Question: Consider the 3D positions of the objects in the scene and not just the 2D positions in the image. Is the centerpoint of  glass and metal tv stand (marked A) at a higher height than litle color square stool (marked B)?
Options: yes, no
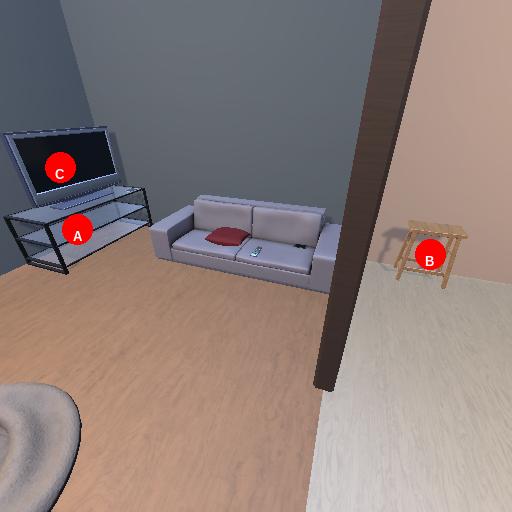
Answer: yes